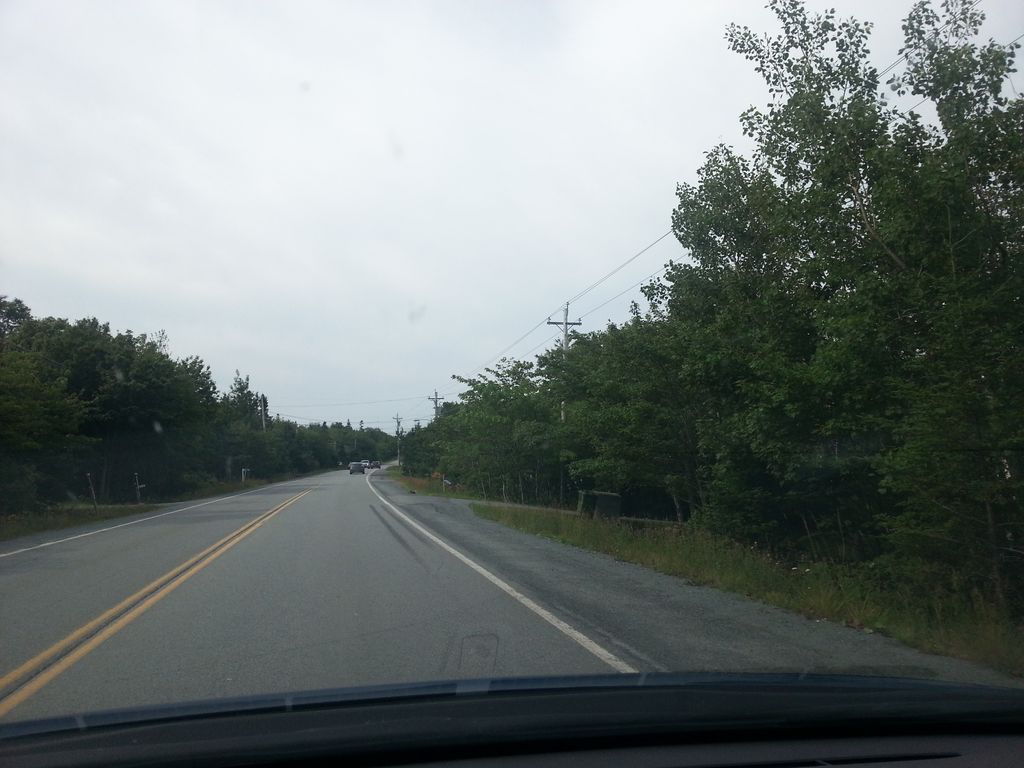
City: halifax